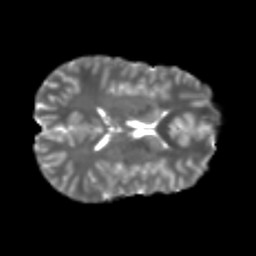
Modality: T2w
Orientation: axial
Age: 24
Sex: male
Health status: healthy
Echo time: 0.074 s